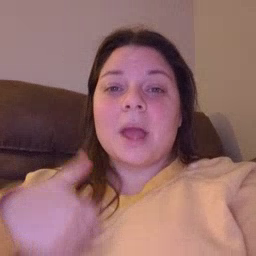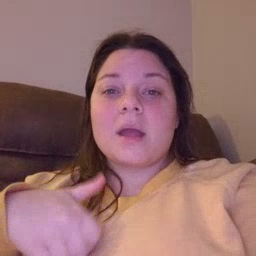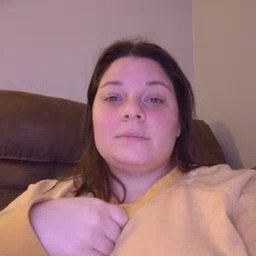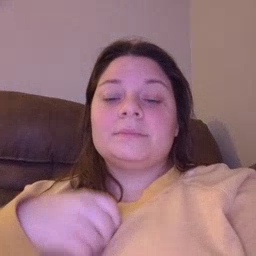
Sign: bath